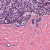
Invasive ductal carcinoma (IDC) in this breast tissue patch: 0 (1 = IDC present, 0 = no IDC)